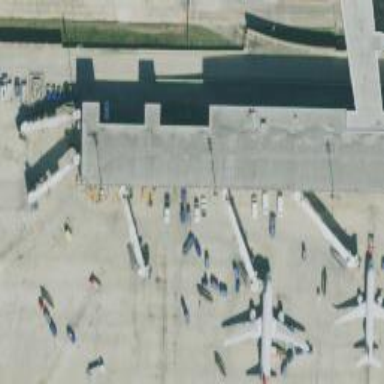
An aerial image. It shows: Airport gate.